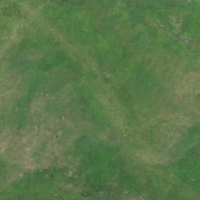
EUNIS habitat code: 24
Species observed at this site:
Alectoris graeca